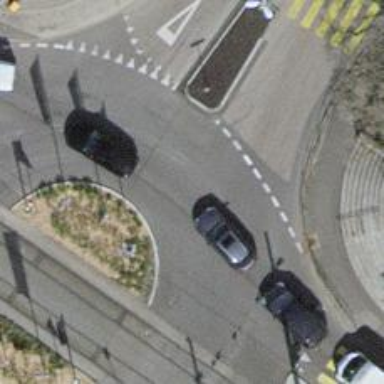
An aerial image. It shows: Secondary road made of asphalt leading to roundabout.